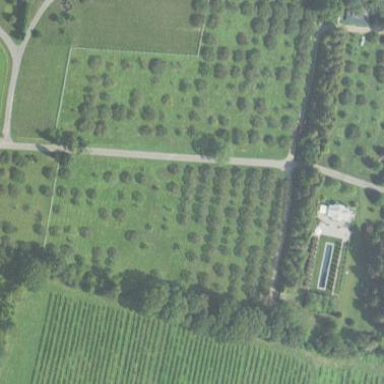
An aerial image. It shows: Orchard.